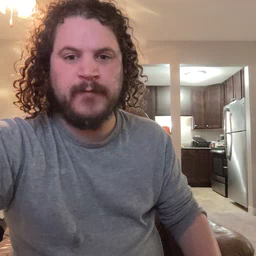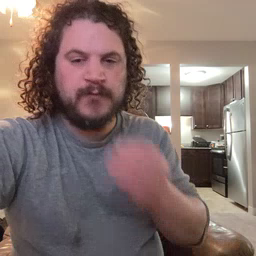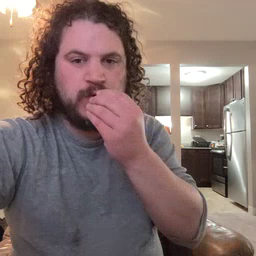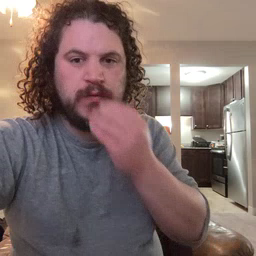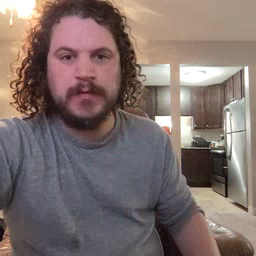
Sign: food